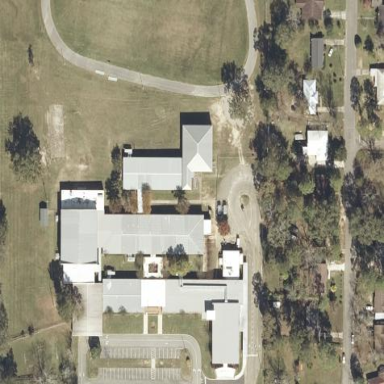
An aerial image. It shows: School.